Question: I'm doing a child activity in which the child will hear a sound and decide on what colour to use to paint a section of a catterpillar body.
This has to be responsive. I'm using just HTML, CSS and Javascript. Bootstrap is taking care of my responsive side, and I'm using measures in %'s or vmin/vmax...
I need to be able to address each section of the body separately, so I can colour it according to choices made by the user!
I tried using a div with 20 divs inside, each for a section with an image for each section and I tried drawing them with CSS; I also tried the first approach with just one div and everything inside...
All the solutions so far fail when I resize my window. I tried position as absolute, as relative, ...
: I need to position up to 20 circles, CSS or SVG (preferably), that can be addressed each on its own by an user interaction (click on it to change colour), and that maintain their shape when you resize the window.
Below I'm putting an image of the catterpillar I would like to recreate in html:

Any hints, directions or how-to's will help. Or if you have any other view on how to solve this...
Cheers!
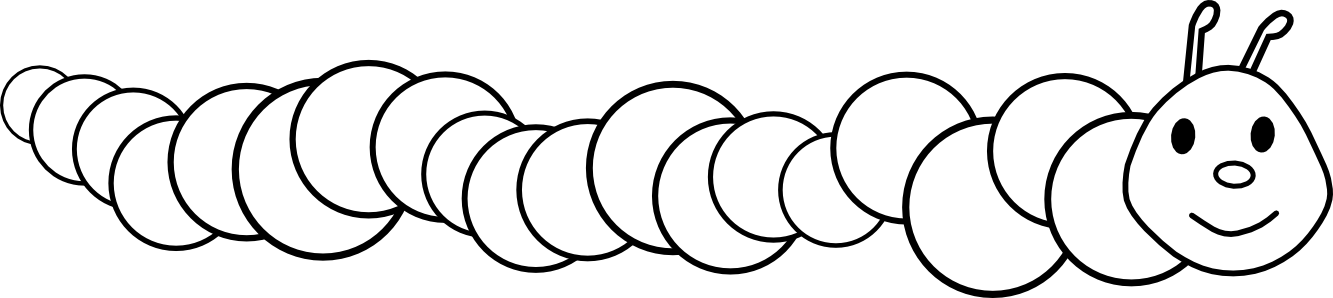
Answer: There can be several approaches to make your catterpillar responsive. You could use svg, multiple elements/pseudo elements, box-shadows...
Here is an example using multiple <URL> using the second example with viewport related units :
<URL>
'''
div{
width:20vmin; height:20vmin;
border-radius:50%;
background:gold;
margin:0 auto;
box-shadow: -10vmin 1vmin 0 .2vmin teal,
-18vmin .5vmin 0 1vmin pink,
-25vmin .8vmin 0 .5vmin tomato,
-37vmin 1vmin 0 .2vmin green,
-50vmin 1vmin 0 .5vmin teal,
-63vmin 1vmin 0 .2vmin aqua;
}
'''
'''
<div></div>
'''
And here is an example using an <URL> with the circle element :
'''
svg{
display:block;
width:100%;
}
'''
'''
<svg xmlns="http://www.w3.org/2000/svg" viewBox="0 0 100 20">
<circle cx="35" cy="10" r="4" fill="green" stroke="black" stroke-width="0.5" />
<circle cx="40" cy="9" r="5.1" fill="teal" stroke="black" stroke-width="0.5" />
<circle cx="46" cy="11" r="5" fill="pink" stroke="black" stroke-width="0.5" />
<circle cx="50" cy="10" r="4" fill="tomato" stroke="black" stroke-width="0.5" />
</svg>
'''